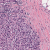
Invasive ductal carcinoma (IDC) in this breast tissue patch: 1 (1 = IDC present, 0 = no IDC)